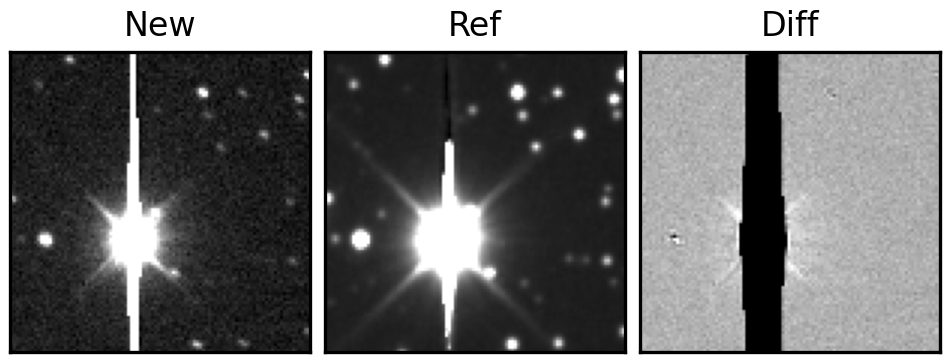
Label: bogus